Question: My tests are running pretty slow... I've got under 100 tests, but it still takes over 10 seconds to run on a fast machine. I tried disabling code coverage, and using caching for the couple of things I do that hit remote servers (e.g. LDAP).
Profiling the tests while PHPUnit is running produces:

fully 10% of the running time -- which includes the time to gather info for and generate a lot of pages for code coverage -- is spent in 'mysqli->prepare'. Unfortunately, I can't abstract the database out here. Not only am I effectively testing a database access layer itself, a lot of logic is implemented in terms of 'JOIN's inside the code under test.
Are there any configuration settings I can change or anything of that nature to make this faster? Does 'prepare' require calling out to the mysql server (and therefore setting up a local mysql server for testing might help?)
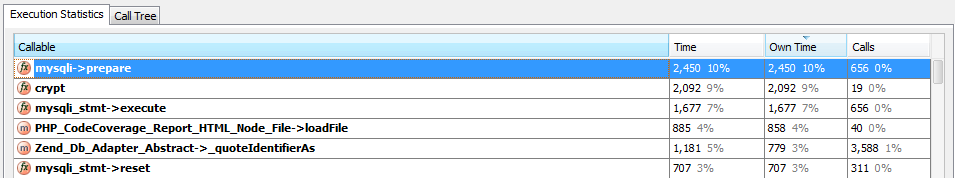
Answer: Yes, a 'prepare()' statement will call out to the MySQL server. Prepared statements are executed server-side in two calls: a 'PREPARE' call, and an 'EXECUTE' call.
Per example:
'''
mysql> PREPARE stmt1 FROM 'SELECT * FROM mysql.user';
mysql> EXECUTE stmt1;
'''
Same goes for any driver, whether it is the PHP driver of a JDBC driver. To further prove that it in fact does make a call, execute this code:
'''
$mysqli->prepare('SELECT * FROM mysql.user');
'''
...and you can see the following in MySQL:
'''
mysql> show processlist;
+-----+------+-----------+------+---------+------+-------+--------------------------+
| Id | User | Host | db | Command | Time | State | Info |
+-----+------+-----------+------+---------+------+-------+--------------------------+
| 564 | root | localhost | NULL | Query | 0 | NULL | show processlist |
| 565 | root | localhost | NULL | Prepare | 0 | NULL | SELECT * FROM mysql.user |
+-----+------+-----------+------+---------+------+-------+--------------------------+
2 rows in set (0.00 sec)
'''
To accelerate this, you can use on the local machine (assuming you have a POSIX OS). This removes the overhead of TCP handshaking and error correction, as well as network lag since it is executed locally.
The best solution, however, is in fact to abstract your database connections using mock objects, but you already knew that. A unit test is not a unit test if it must connect to a database: it's an integration test.